Question: I'm trying to create a line that looks like this in wpf.
Does anyone have any idea how to do this? I need to bind the x and y coordinates, so a line works really well except I can't make it look like this.

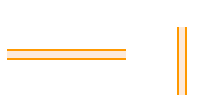
Answer: You can't do this with a simple line, but with a 'Border' object it is very easy.
'''
<Border Width="100" Height="10" Background="#FFFFDAAD" BorderBrush="Orange" BorderThickness="0,3"/>
'''